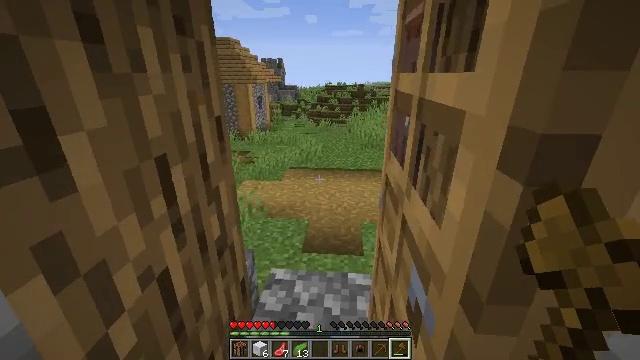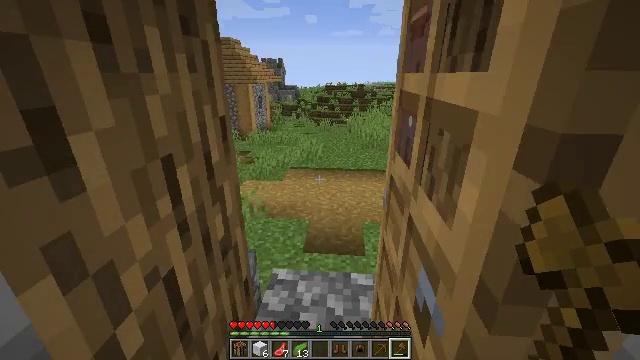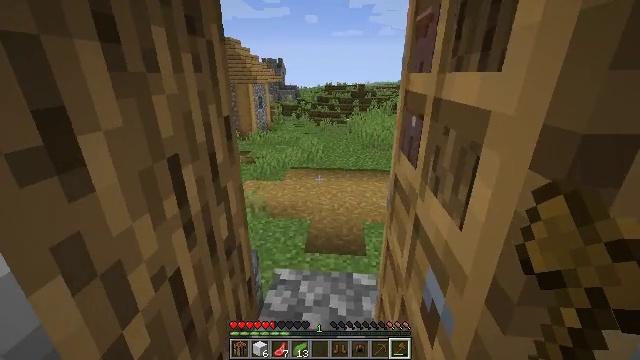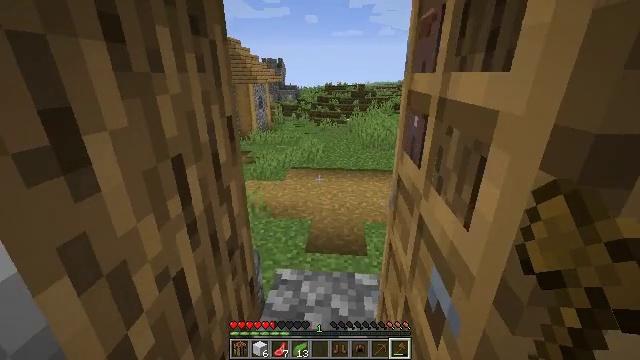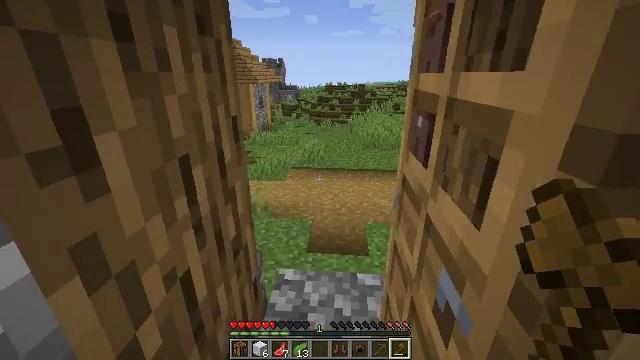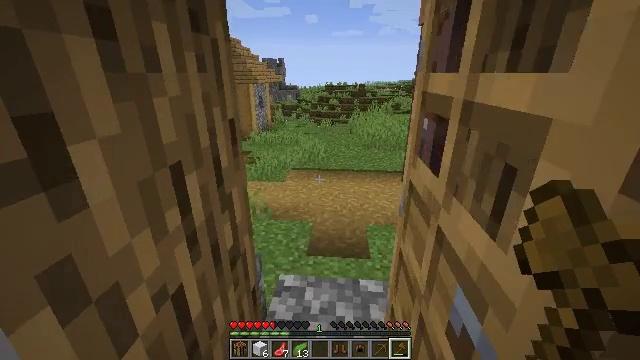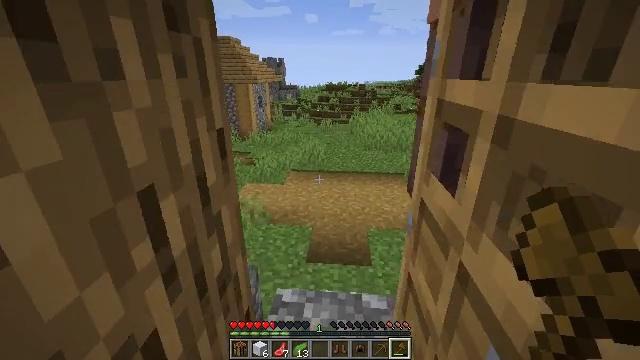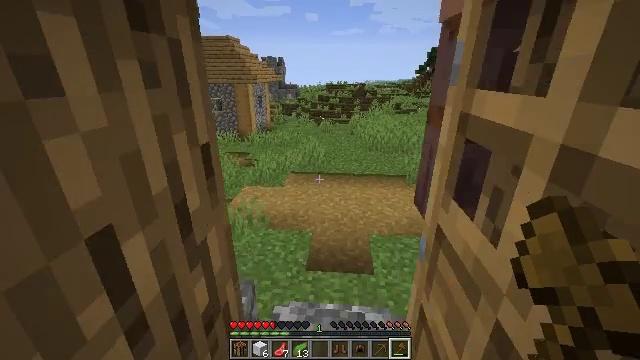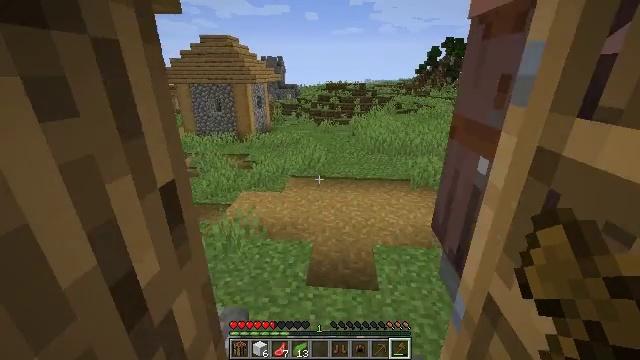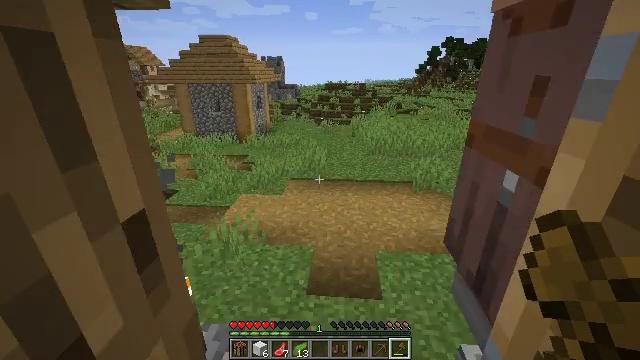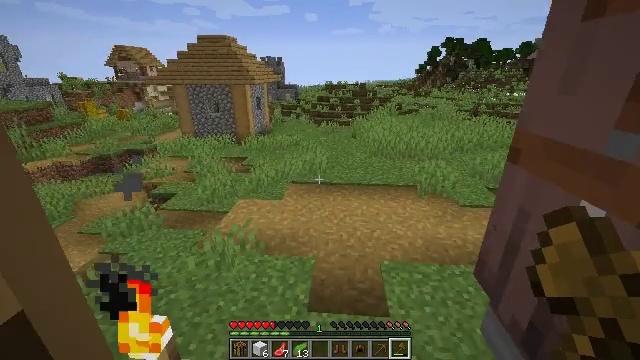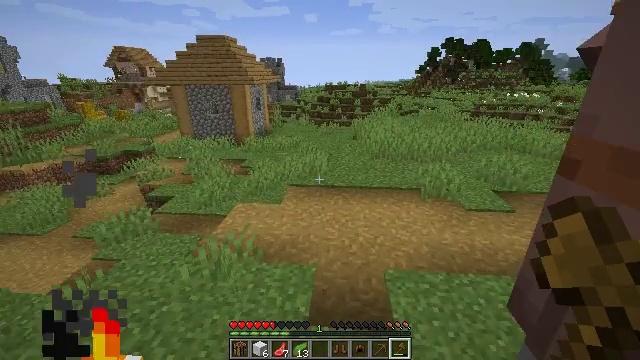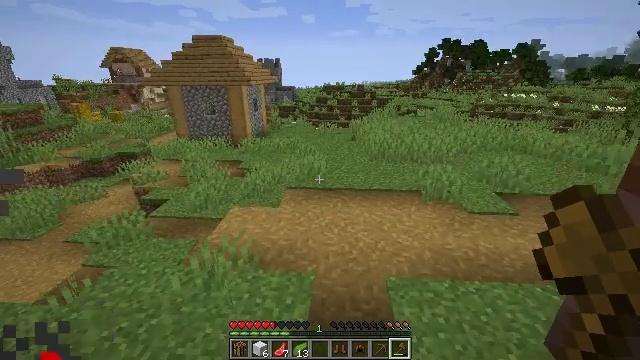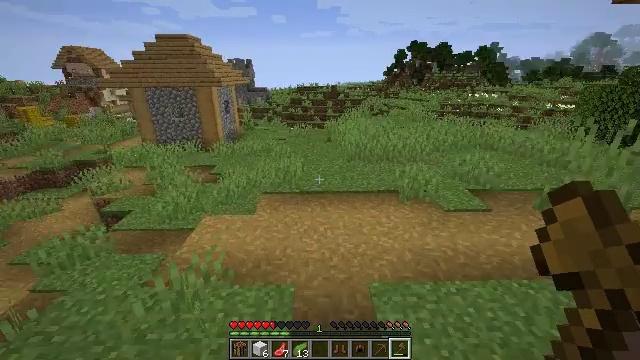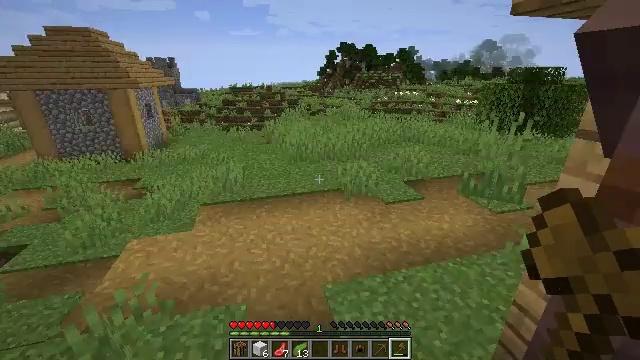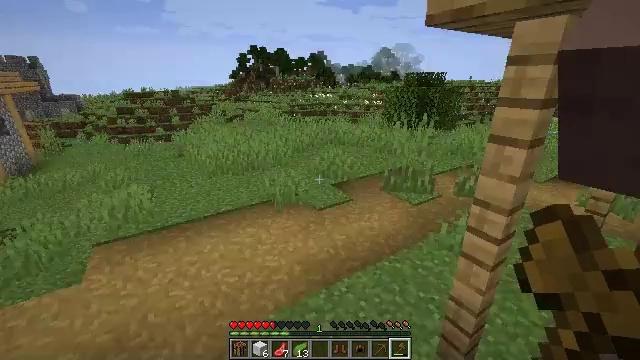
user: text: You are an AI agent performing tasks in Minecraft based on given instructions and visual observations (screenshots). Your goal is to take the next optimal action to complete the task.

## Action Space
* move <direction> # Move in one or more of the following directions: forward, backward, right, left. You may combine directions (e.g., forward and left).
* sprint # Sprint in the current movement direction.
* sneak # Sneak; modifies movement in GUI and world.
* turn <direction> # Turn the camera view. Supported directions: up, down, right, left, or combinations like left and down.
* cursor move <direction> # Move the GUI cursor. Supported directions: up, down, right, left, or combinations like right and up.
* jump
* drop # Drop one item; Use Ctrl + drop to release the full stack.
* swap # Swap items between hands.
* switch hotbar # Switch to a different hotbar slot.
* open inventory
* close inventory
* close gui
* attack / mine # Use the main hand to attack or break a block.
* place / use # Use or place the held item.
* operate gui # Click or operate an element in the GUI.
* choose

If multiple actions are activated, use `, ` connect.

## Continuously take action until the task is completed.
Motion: motion action
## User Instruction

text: Mine the fully grown carrots.
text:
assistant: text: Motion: move forward, sprint
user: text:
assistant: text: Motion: move forward, sprint
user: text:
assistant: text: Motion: move forward, sprint
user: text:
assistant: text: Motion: move forward, sprint
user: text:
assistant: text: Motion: move forward
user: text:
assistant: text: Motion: move forward
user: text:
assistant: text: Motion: move forward
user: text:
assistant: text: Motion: move forward
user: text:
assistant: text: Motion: move forward
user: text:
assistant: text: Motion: move forward, sprint
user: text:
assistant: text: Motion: move forward, sprint
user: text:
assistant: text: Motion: move forward, sprint
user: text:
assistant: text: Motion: move forward, turn right
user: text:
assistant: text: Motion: move forward, turn right
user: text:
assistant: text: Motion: move forward, turn right
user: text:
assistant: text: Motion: move forward, turn right and up
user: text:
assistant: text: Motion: move forward and move left, turn right and up
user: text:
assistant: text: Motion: move forward and move left, turn right and up
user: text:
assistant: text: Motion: move forward and move left, turn right
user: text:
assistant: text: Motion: move forward and move left, turn right and up
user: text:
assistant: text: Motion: move forward and move left, turn right and up
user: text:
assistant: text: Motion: move forward and move left, turn right
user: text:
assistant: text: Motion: move forward and move left, turn right
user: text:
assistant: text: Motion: move forward and move left, turn right
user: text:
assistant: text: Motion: move forward and move left, turn right and up
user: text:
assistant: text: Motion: move left, turn right
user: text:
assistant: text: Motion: move left
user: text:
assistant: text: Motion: no_op
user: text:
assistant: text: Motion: no_op
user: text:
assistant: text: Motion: no_op